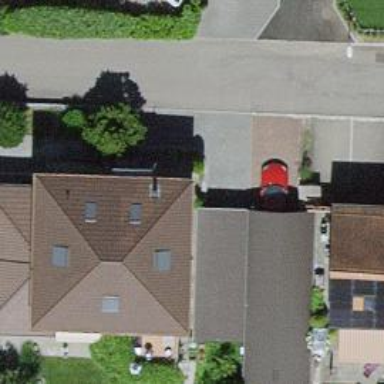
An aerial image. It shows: Residential building.